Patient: sex F, age 36
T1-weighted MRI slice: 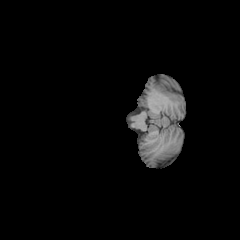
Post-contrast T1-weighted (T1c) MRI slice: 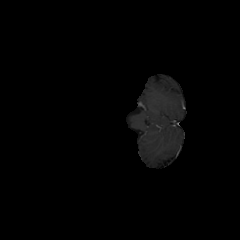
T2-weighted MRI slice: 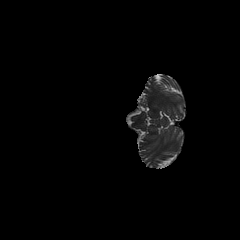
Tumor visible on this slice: no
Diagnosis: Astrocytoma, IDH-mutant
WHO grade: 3